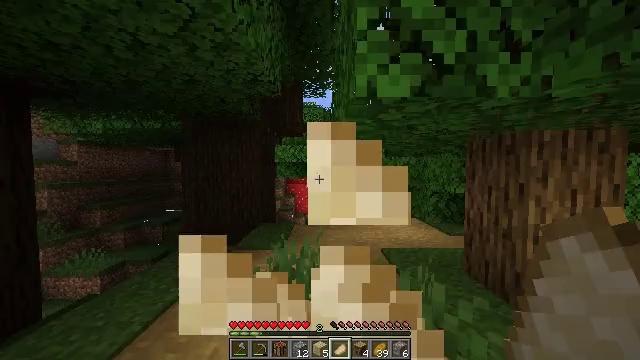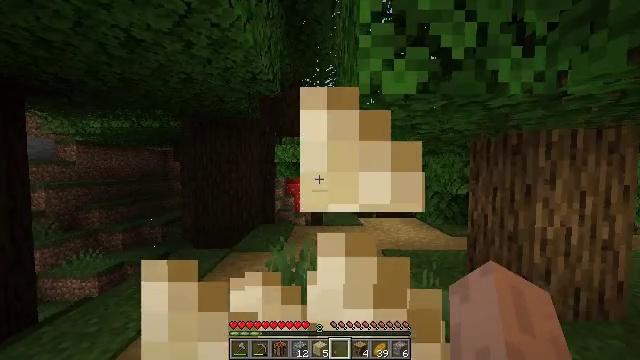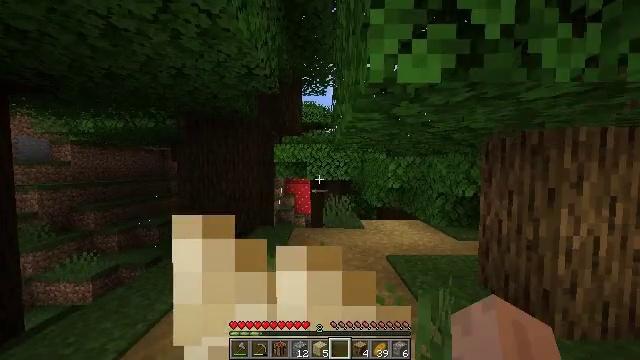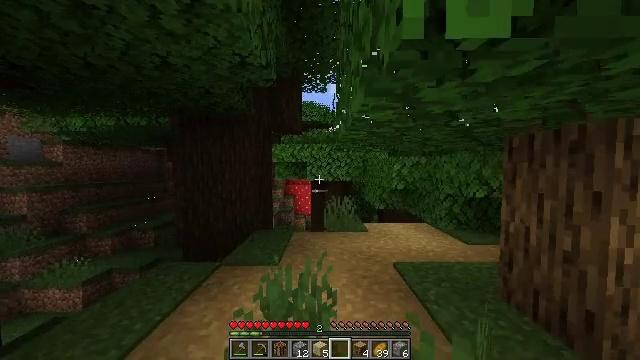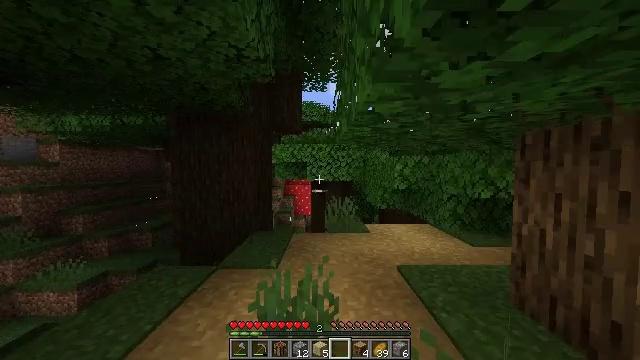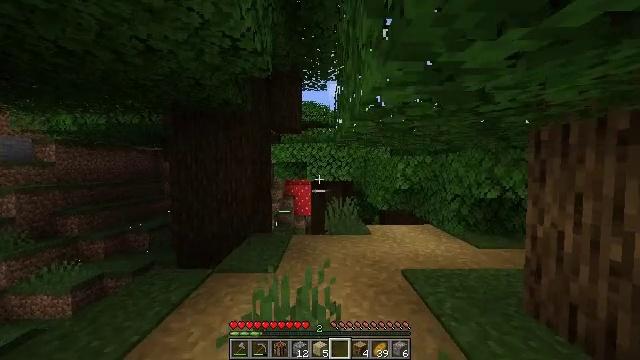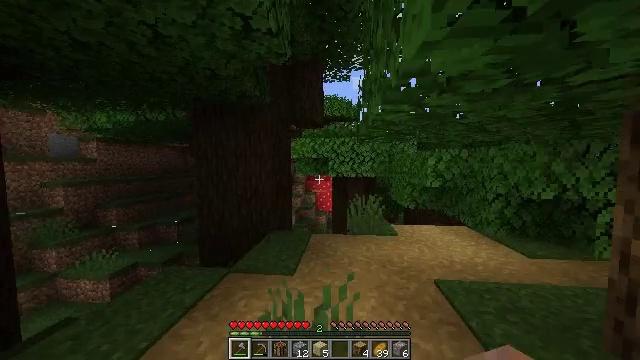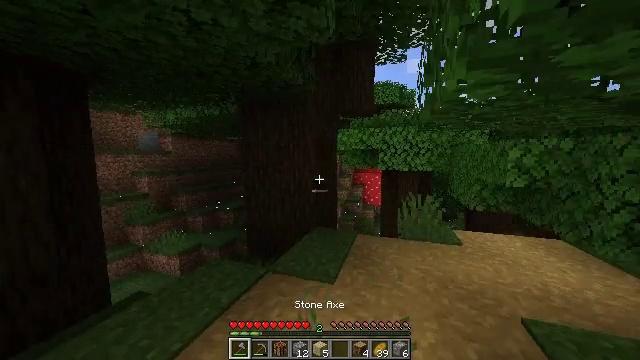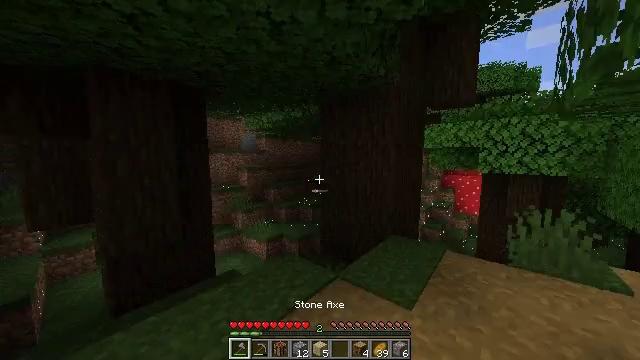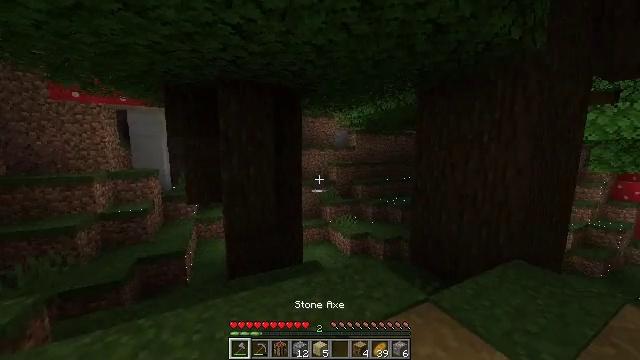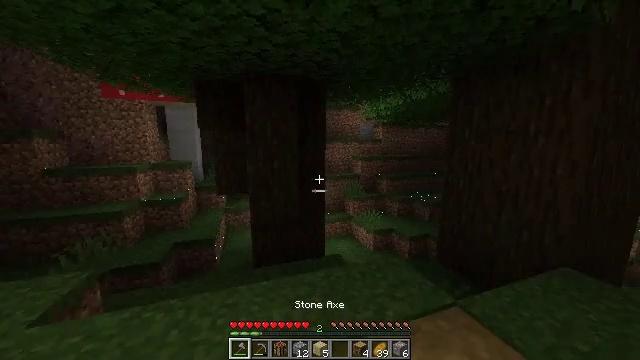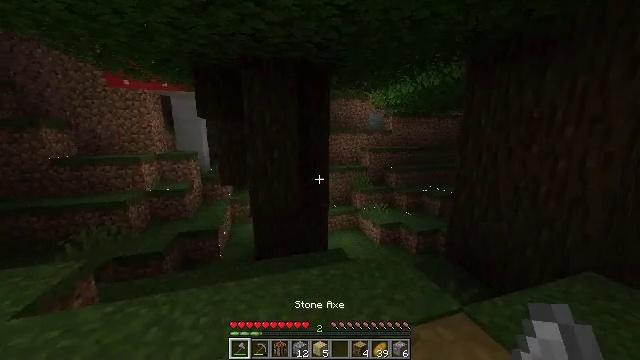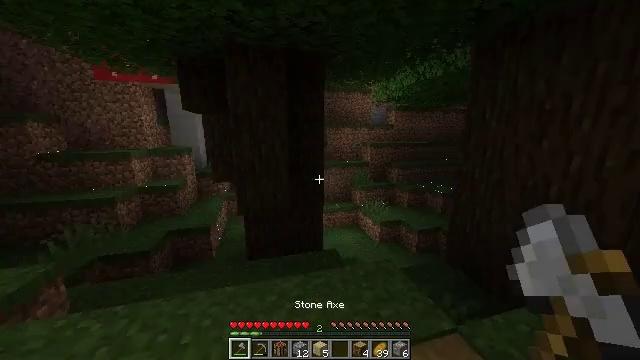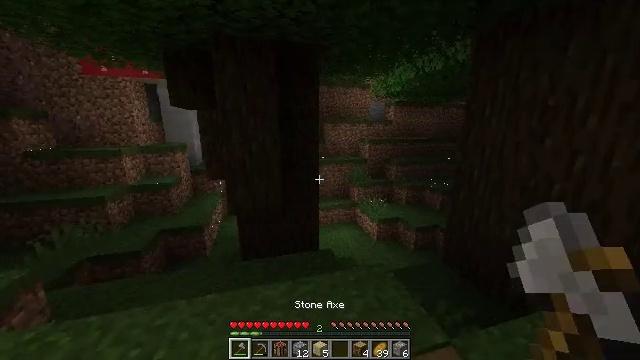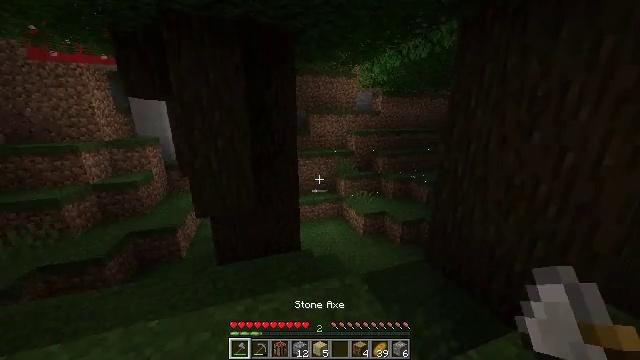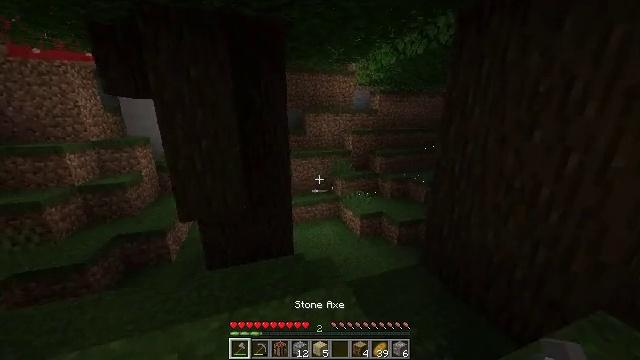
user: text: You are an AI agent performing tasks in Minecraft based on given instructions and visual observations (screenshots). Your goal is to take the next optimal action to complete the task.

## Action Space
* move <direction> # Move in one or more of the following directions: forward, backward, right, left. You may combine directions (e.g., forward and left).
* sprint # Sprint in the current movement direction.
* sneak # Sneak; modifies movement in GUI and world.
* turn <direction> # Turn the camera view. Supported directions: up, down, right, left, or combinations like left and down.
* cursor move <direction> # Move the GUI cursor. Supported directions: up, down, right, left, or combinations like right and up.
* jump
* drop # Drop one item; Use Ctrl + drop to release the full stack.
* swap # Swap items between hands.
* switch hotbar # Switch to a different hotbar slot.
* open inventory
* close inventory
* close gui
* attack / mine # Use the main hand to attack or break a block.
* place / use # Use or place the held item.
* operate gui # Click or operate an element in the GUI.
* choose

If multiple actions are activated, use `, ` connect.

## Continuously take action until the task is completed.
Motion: motion action
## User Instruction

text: Harvest dark oak leaves for decorative purposes.
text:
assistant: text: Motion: move forward, sprint, use / place
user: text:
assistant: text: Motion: move forward, sprint, use / place
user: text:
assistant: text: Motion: move forward, sprint, use / place
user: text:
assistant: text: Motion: move forward, sprint, use / place
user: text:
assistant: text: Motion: move forward, sprint, use / place
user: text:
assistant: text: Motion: move forward, sprint, turn left and down, switch to hotbar 1
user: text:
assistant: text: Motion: move forward, sprint, turn left and down, switch to hotbar 1
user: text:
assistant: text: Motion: move forward, sprint, turn left, switch to hotbar 1
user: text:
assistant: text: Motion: move forward, sprint, turn left and down, switch to hotbar 1
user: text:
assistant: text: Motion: move forward and move right, sprint, turn left and down
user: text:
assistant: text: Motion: move forward and move right, sprint, turn left and down
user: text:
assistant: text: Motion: move forward and move right, sprint, turn left and down
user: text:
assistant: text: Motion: move forward and move right, sprint, turn down
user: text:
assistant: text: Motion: move forward and move right, sprint, turn right and down
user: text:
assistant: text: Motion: move forward and move right, sprint
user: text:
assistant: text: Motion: move forward and move right, sprint
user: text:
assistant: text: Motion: move forward and move right, sprint
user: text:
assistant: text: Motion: move forward and move right, sprint, turn right
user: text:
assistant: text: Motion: move forward and move right, sprint
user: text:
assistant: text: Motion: move forward and move right, sprint, turn right
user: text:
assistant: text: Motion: move forward and move right, sprint, turn right
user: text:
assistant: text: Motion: move forward and move right, sprint, turn left and down
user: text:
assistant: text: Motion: move forward and move right, sprint, turn left and up
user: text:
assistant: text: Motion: move forward, sprint, turn left and up
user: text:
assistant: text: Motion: move forward, sprint
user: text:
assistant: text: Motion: move forward, sprint
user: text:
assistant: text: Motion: move forward, sprint
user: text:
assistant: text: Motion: move forward, sprint
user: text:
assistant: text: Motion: move forward, sprint, turn left
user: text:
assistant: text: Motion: move forward, sprint, turn left